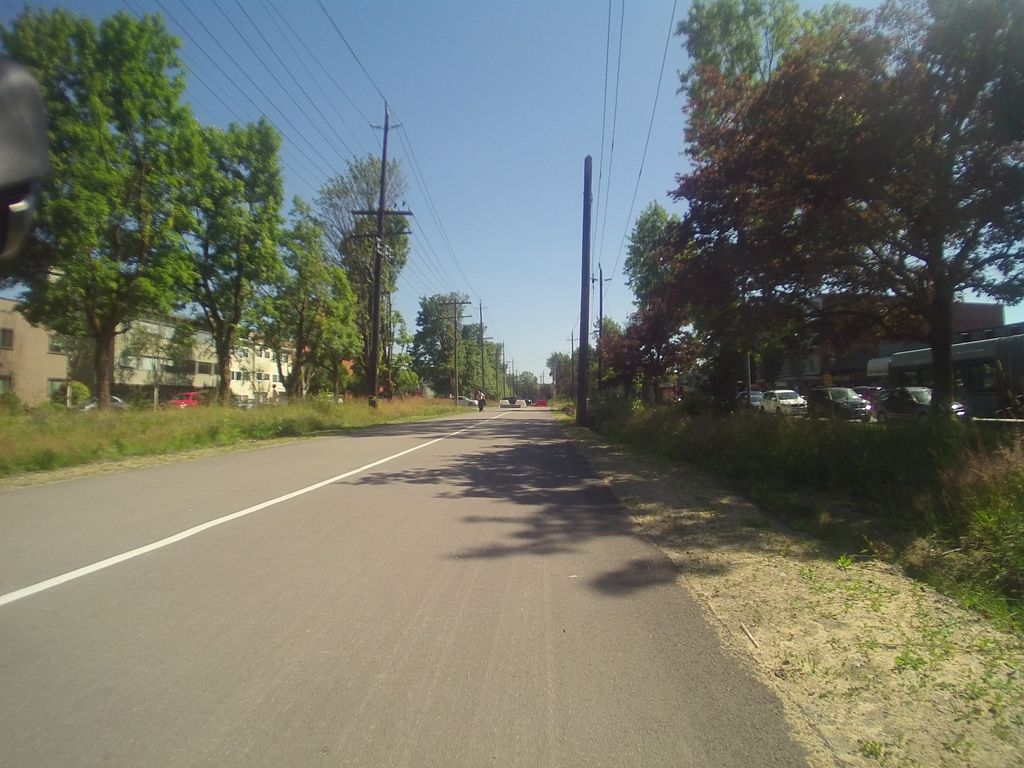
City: vancouver